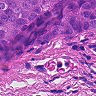
Metastatic tissue present: yes